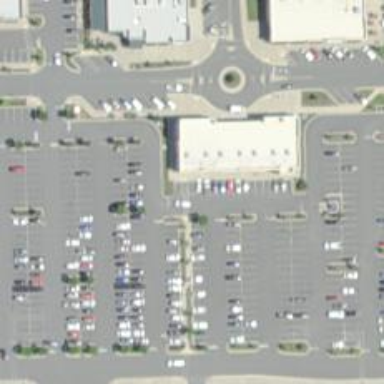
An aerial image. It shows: Parking space.